Field crop: maize
Growth stage: 2
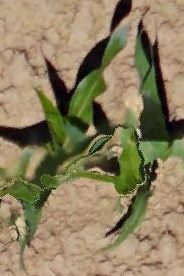
Species: maize